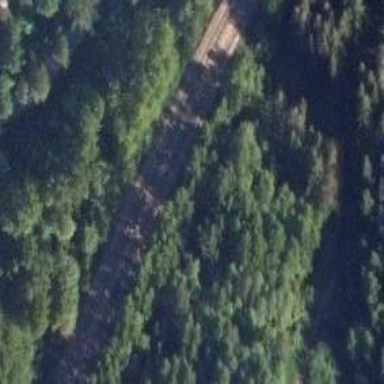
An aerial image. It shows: Railway track of class B1.